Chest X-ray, PA view. Patient: 26 years old, sex M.
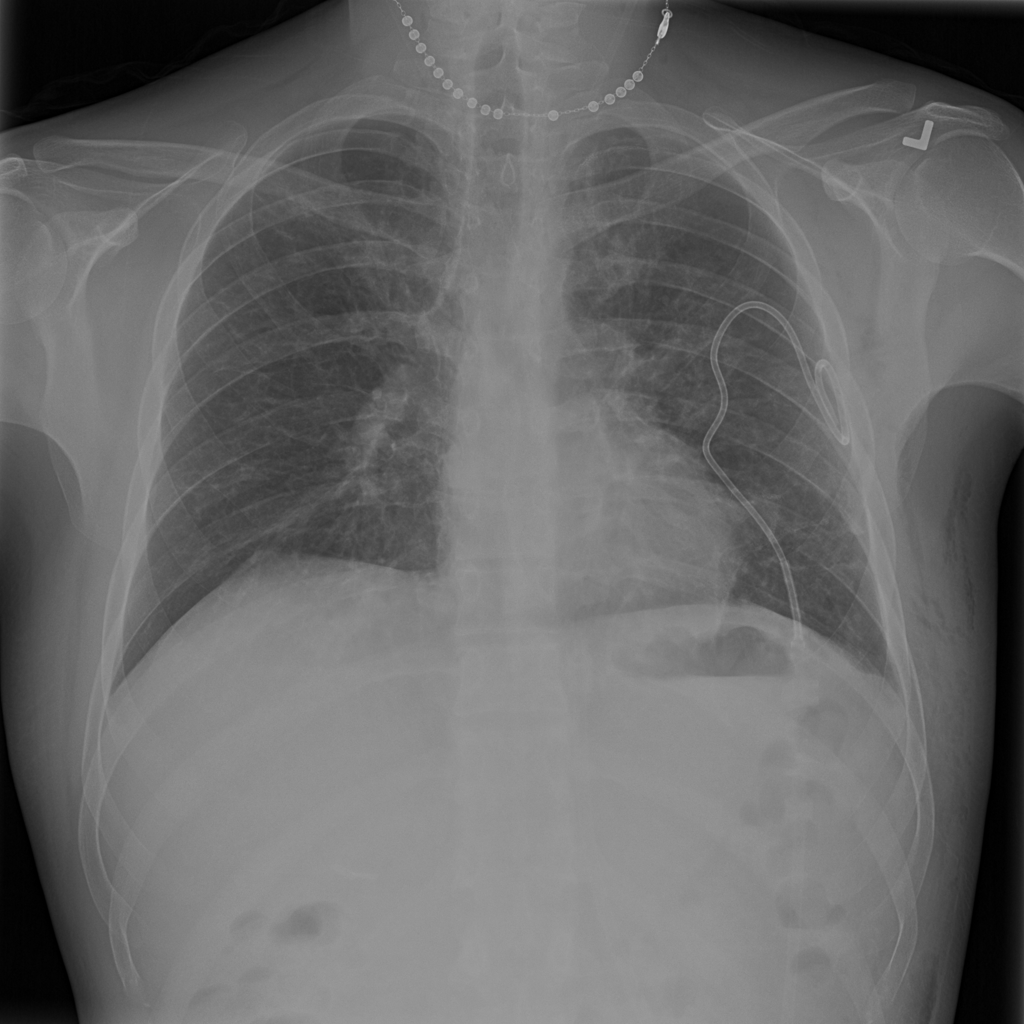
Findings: Emphysema, Infiltration